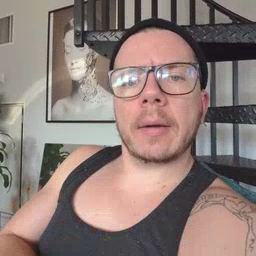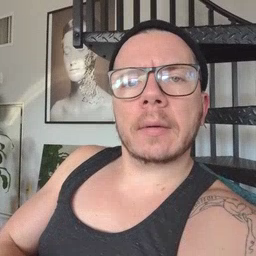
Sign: minemy